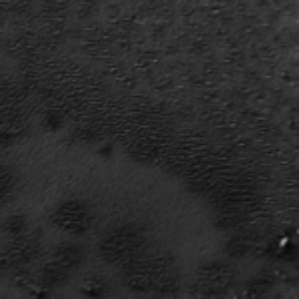
Label: frost